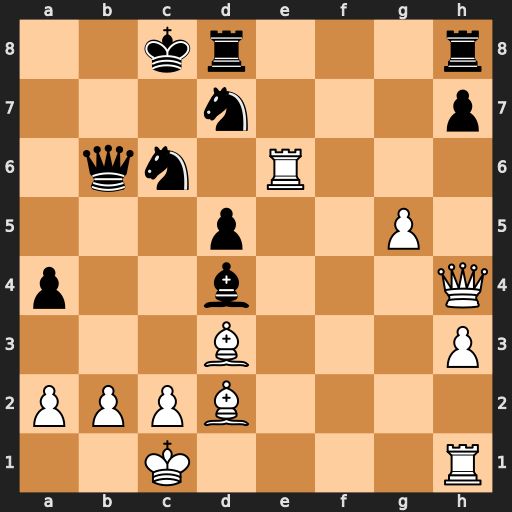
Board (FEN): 2kr3r/3n3p/1qn1R3/3p2P1/p2b3Q/3B3P/PPPB4/2K4R
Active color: w
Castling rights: -
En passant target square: -
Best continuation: Rxc6+ Qxc6 Qxd4